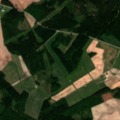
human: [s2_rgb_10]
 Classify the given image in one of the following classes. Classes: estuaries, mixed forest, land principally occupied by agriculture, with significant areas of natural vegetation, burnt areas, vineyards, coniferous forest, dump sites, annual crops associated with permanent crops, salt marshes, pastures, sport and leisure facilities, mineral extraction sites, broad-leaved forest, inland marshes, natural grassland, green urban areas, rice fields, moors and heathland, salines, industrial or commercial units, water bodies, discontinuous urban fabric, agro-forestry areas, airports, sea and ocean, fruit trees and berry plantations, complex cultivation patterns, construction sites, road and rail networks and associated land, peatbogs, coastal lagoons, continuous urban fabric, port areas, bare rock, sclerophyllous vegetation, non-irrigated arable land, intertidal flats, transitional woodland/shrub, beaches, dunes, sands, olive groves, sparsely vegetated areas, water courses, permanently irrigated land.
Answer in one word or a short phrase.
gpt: land principally occupied by agriculture, with significant areas of natural vegetation, coniferous forest, mixed forest